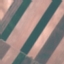
Land use / land cover: AnnualCrop